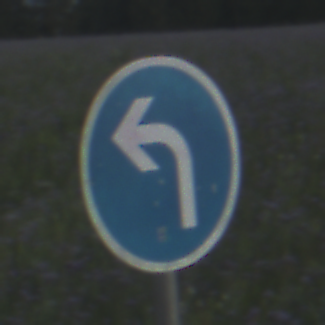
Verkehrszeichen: VorgeschriebeneFahrtrichtungLinks
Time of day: SunriseSunset
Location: Outdoor (Nature)
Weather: PartlyCloudy
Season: NotSpecified
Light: Natural